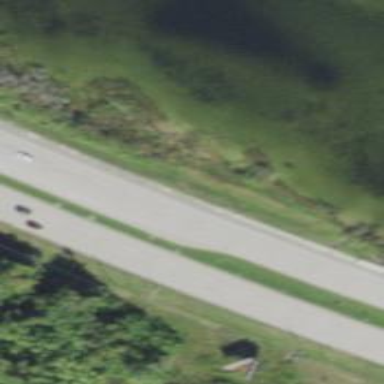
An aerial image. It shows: Asphalt road classified as trunk highway.